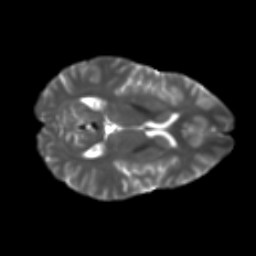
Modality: T2w
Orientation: axial
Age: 23
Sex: female
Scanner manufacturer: ge
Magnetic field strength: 3 T
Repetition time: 7.8 s
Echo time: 0.061 s